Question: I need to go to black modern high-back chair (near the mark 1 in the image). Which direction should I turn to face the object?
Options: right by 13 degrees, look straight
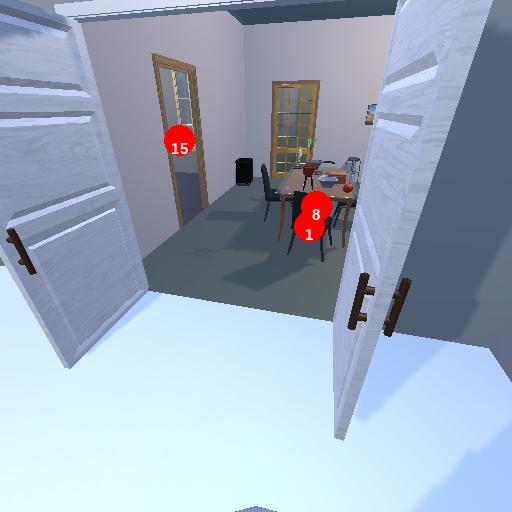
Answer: right by 13 degrees